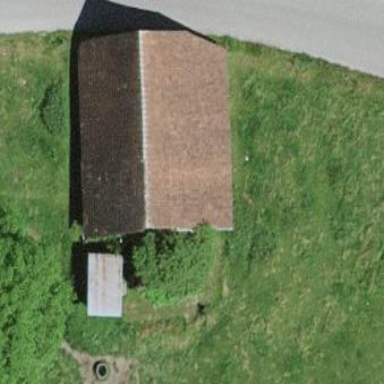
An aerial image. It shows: Rural barn.